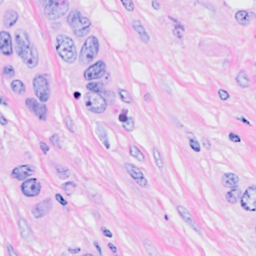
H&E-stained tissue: Breast